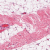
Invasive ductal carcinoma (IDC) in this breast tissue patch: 0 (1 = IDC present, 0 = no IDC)